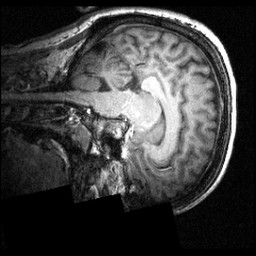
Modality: T1w
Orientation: sagittal
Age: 22
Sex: male
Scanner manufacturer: siemens
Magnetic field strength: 3.951 T
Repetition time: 1.5 s
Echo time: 0.00335 s